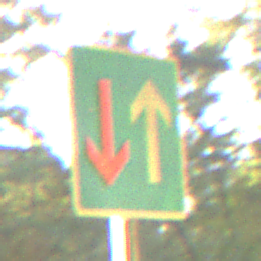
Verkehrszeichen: VorrangVorGegenverkehr
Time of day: SunriseSunset
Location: Outdoor (Nature)
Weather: PartlyCloudy
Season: NotSpecified
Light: Natural